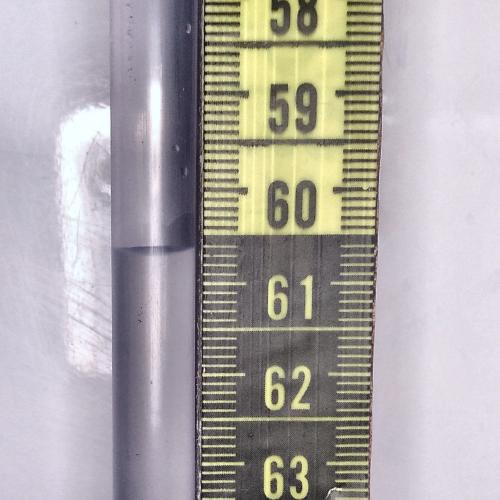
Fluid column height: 60.6 cm